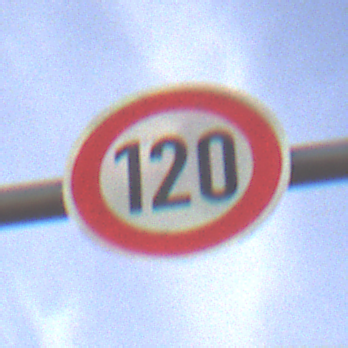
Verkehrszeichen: Geschwindigkeit120
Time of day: SunriseSunset
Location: Outdoor (Nature)
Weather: PartlyCloudy
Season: NotSpecified
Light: Natural